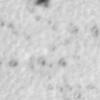
Label: no_change